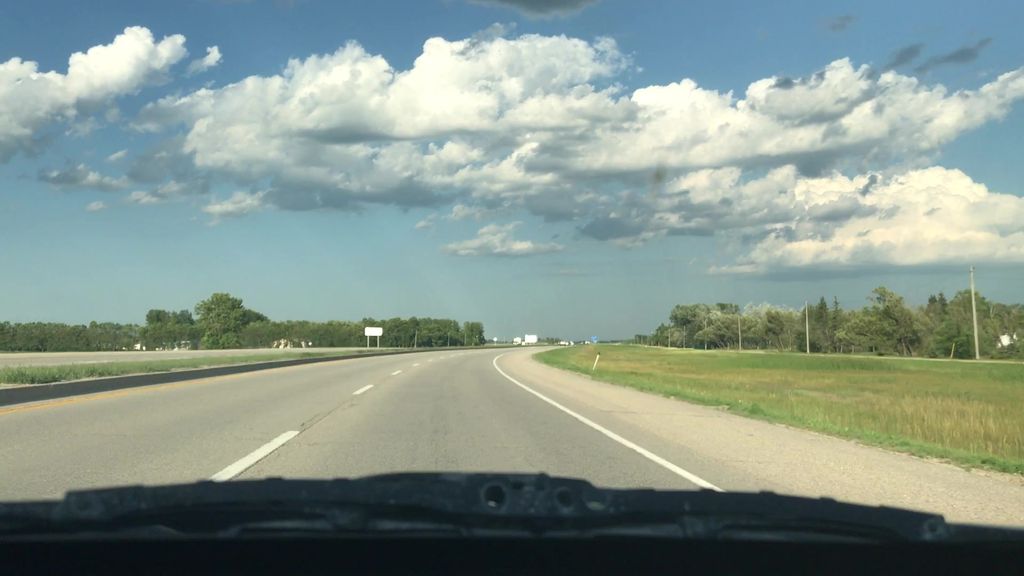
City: winnipeg